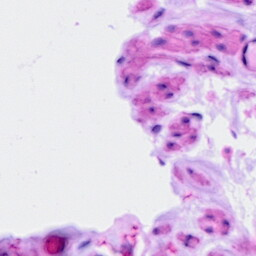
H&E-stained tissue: Ovarian